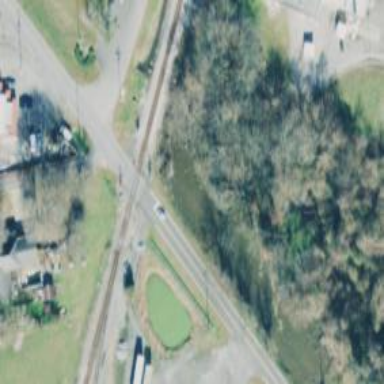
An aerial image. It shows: Level crossing with lights at the railway.